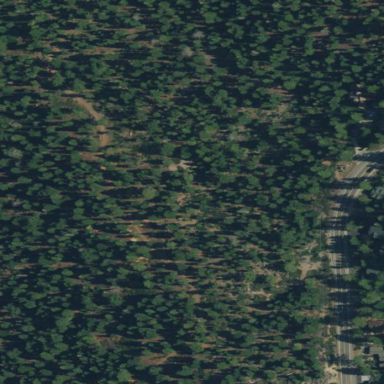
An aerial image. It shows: Woodland with evergreen needle-leaved trees.